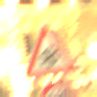
Verkehrszeichen: SchneeOderEisglaette
Zusatzzeichen unten: Geschwindigkeit110
Umgebung: Outdoor, Urban
Tageszeit: Night
Wetter: Overcast
Licht: Artificial
Jahreszeit: NotSpecified
Kontrast: MediumContrast